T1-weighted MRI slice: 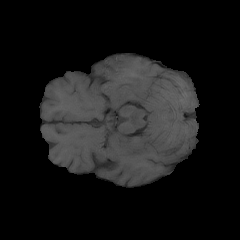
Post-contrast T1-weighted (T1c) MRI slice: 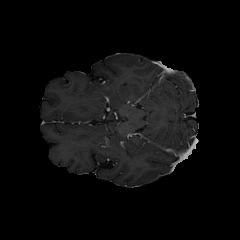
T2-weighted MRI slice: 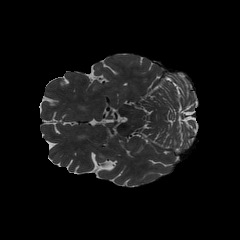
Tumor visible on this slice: no